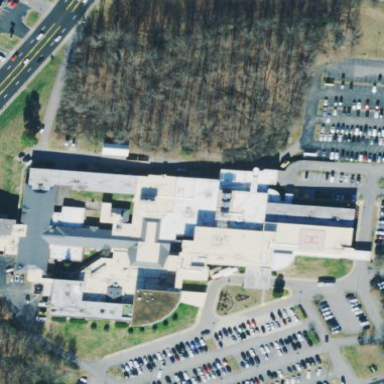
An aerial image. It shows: Hospital providing healthcare services.